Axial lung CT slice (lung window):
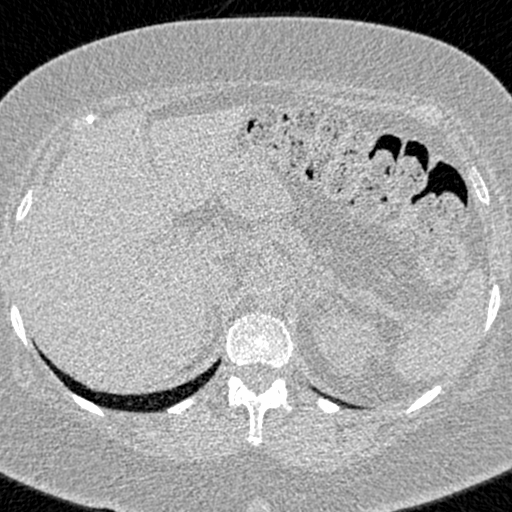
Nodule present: no